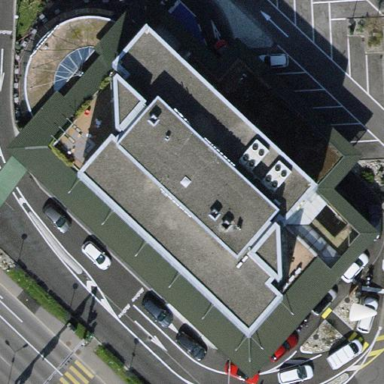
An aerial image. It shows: Office building with fast food restaurant inside.